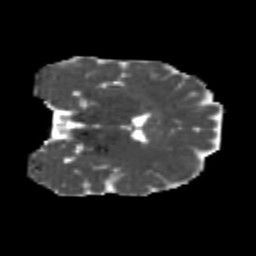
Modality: MD
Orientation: coronal
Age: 21
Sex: female
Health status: healthy
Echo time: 0.074 s